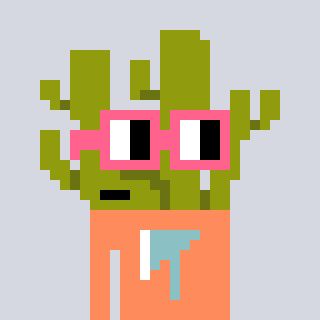
a pixel art character with square pink glasses, a cactus-shaped head and a peachy-colored body on a cool background